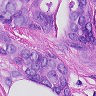
Metastatic tissue present: yes